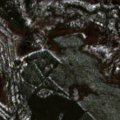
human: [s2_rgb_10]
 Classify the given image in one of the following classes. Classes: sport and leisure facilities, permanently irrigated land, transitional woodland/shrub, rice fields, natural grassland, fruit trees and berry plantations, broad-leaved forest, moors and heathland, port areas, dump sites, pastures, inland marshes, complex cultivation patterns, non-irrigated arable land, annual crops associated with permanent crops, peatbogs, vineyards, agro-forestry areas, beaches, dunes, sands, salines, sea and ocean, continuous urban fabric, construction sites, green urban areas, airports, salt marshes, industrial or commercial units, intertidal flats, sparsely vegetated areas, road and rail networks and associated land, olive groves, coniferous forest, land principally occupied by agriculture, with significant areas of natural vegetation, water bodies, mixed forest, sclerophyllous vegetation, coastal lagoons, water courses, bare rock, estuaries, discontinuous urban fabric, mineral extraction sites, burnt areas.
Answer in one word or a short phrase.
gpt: coniferous forest, transitional woodland/shrub